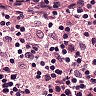
Metastatic tissue present: no